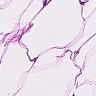
Metastatic tissue present: no